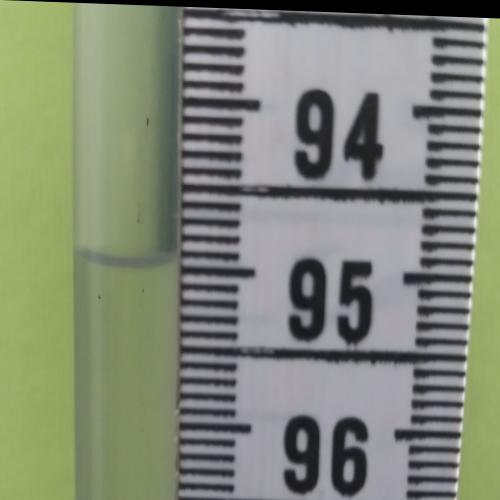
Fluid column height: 94.9 cm